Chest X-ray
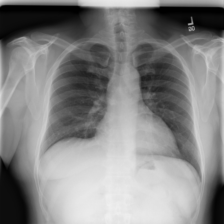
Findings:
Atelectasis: negative
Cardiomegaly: negative
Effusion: negative
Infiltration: negative
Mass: negative
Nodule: negative
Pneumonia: negative
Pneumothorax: negative
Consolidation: negative
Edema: negative
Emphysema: negative
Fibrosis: negative
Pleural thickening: negative
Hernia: negative